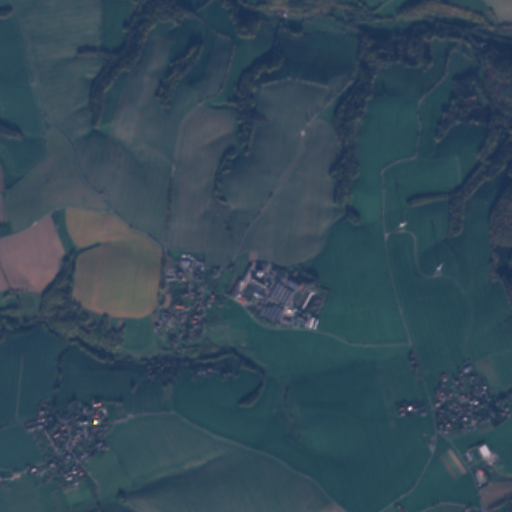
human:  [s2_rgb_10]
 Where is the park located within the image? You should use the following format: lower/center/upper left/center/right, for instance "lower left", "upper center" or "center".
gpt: The park is located in the lower left of the image.
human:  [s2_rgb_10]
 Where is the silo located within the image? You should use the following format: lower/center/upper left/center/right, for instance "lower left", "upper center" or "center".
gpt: The silo is located in the center of the image.
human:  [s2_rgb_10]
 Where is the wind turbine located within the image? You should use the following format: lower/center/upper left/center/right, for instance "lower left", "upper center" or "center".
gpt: The wind turbine is located in the center right of the image.
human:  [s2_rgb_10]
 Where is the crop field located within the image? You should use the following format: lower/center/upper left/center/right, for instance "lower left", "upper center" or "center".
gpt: There is no crop field in the image.